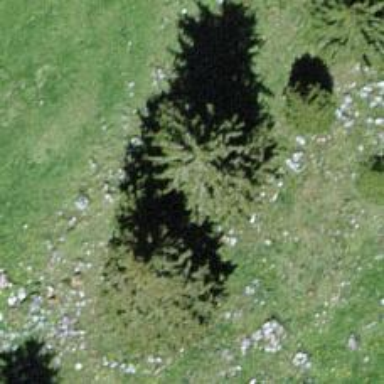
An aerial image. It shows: Needle-leaved tree in natural setting.